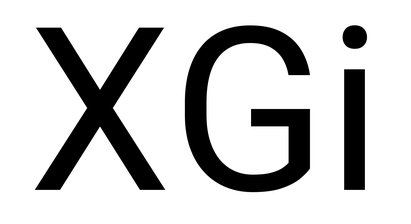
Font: Roboto_Regular